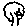
Label: tree